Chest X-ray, AP view. Patient: 55 years old, sex M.
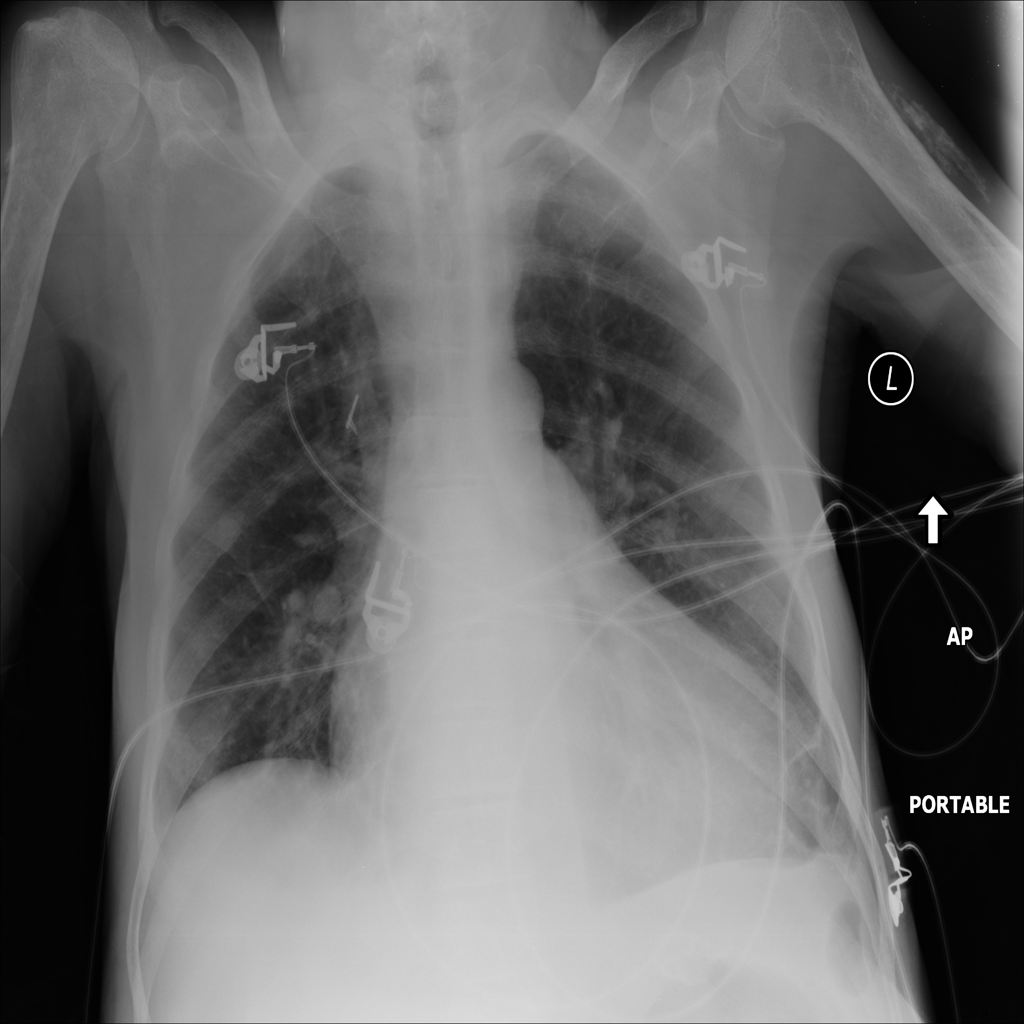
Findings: Cardiomegaly